Question: I am trying to solve the from <URL> by Stephen Boyd using CVXPY. The problem formulation is:

The code of constraints is given below:
'''
constraints = [ y[1] == 0,
y[N] == 0,
y[F] == yfixed[F],
cp.abs(( y[i+2] - 2 * y[i+1] + y[i]) / h**2) <= C for i in np.arange(1,199) ] #not using the first constraint here
'''
The constraints have 'for' loops, and when I tried to formulate the problem according to the CVXPY documentation, I got the following error
> Invalid syntax
'''
cp.abs(( y[i+2] - 2 * y[i+1] + y[i]) / h**2) <= C for i in np.arange(1,199) ]
^
'''
How to use the loops in CVXPY constraints?
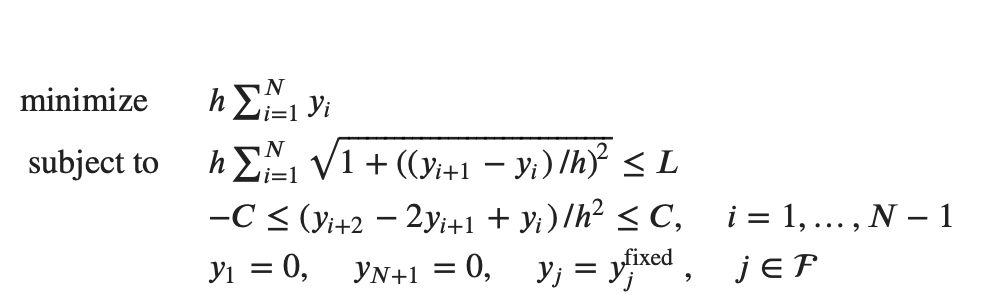
Answer: You need to express the constraints in terms of matrix-vector equalities and inequalities which follow the <URL> protocol for 'cvxpy'.
To elaborate, I can see three kinds of constraints in this problem:
Take 'y' as the 'N+1' dimensional optimization variable.
1. Fixed point equality constraints: These basically set some indices of the y vector to a set of given values. Note that the zero boundary conditions y[0] == 0 and y[N] == 0 also fall under this.
2. Perimeter constraint: This is to be computed using successive differences. And finally we set something like the sum of the square roots of 1 plus the squares of the differences to be less than L. This part is probably the most involved one to write following the cvxpy protocols.
3. Curvature constraints: This also involves a calculation similar to successive differences like above but this is much easier to write as you'll see this is simply a matrix-vector multiplication type constraint like the first one.
Now let's write the constraints in code.
Necessary imports:
'''
import numpy as np
import cvxpy as cp
import matplotlib.pyplot as plt
from scipy.linalg import circulant
'''
### 1. Equality constraints:
These basically pick some indices from 'y' and set those to given values. This can be implemented as follows:
'''
def equality_constraints(N, F, vals):
'''
Sets some indices (F) in the y vector to given values. Also sets
y[0] == 0 and y[N] == 0.
Returns E (a matrix) and e (a vector) such that E @ y == e.
'''
E = np.zeros((F.shape[0]+2, N+1)) # '+2' for selecting y[0] and y[N] also
e = np.zeros(F.shape[0]+2)
E[0, 0] = 1
E[-1, -1] = 1
if F.shape[0]:
E[1👎1][np.arange(F.shape[0]), F] = 1
e[1👎1] = vals
return E, e
'''
'E' is a binary matrix of shape '(F.shape[0] + 2) x (N+1)' and it has exactly one column set to 1 in each row, giving an index for the '(N+1)' dimensional vector 'y' and 'e' contains the value for that index of 'y'.
### 2. Perimeter constraint:
For this, we need successive differences of the form 'y[i+1] - y[i]' for 'i = 0, 1, 2, . . . , N-1'. Note that we can similarly construct a vector having this 'N' successive differences as its elements. We can perform the square root and other operations on this vector easily using vectorized computations. Here we are constructing an 'N x (N+1)' matrix 'M', which when multiplied by 'y' will give the 'N' differences.
'''
def length_matrix(N):
'''
Returns L with [-1, 1, 0, . . . , 0] as first row and sliding it
to the right to get the following rows.
'''
val = np.array([-1, 1])
offsets = np.array([0, 1])
col0 = np.zeros(N+1)
col0[offsets] = val
M = circulant(col0).T[:-(len(val) - 1)]
return M
'''
The matrix 'M' will be a <URL> to know how to create one such matrix. 'M' looks like this:
'''
array([[-1., 1., 0., ..., 0., 0., 0.],
[ 0., -1., 1., ..., 0., 0., 0.],
[ 0., 0., -1., ..., 0., 0., 0.],
...,
[ 0., 0., 0., ..., 1., 0., 0.],
[ 0., 0., 0., ..., -1., 1., 0.],
[ 0., 0., 0., ..., 0., -1., 1.]])
'''
### 3. Curvature constraints:
Exactly same matrix calculation like the last one. Just repeat and slide '[1, -2, 1]' along the rows!
'''
def curvature_constraints(N, C, h):
'''
Returns D and C_vec to be used as D @ y <= C and D @ y >= -C
as curvature constraints.
'''
val = np.array([1, -2, 1])
offsets = np.array([0, 1, 2])
col0 = np.zeros(N+1)
col0[offsets] = val
D = circulant(col0).T[:-(len(val) - 1)]
D /= h**2
C_vec = np.ones(D.shape[0]) * C
return D, C_vec
'''
I am dividing by 'h**2' in the matrix itself.
### Example:
I have taken this example from the site of the book itself. The data is also available <URL>.
'''
L = 1.5
a = 1
C = 15
N = 200
h = a/N
F = np.array([20,40,140,180]) # fixed points
vals = np.array([0.1, 0.15, 0.15, 0.2])
# Declare an array for plotting purposes
yfixed = np.zeros(N+1)
yfixed[F] = vals
x = np.linspace(0, a, N+1)
'''
### Problem Formulation and Solution:
I am leaving it for you to understand how I have assembled the matrices in formulating the constraints, especially the perimeter one. This is not difficult, but might require you some practice depending on how comfortable you are with vectorization. The <URL> page is a very good place to start.
'''
y = cp.Variable(N+1)
E, e = equality_constraints(N, F, vals)
M = length_matrix(N)
D, d = curvature_constraints(N, C, h)
constraints = [
E @ y == e,
h * cp.sum(cp.norm(cp.vstack([(M @ y)/h, np.ones(N)]), p = 2, axis = 0)) <= L,
D @ y <= d,
D @ y >= -d
]
objective_function = h * cp.sum(y)
objective = cp.Maximize(objective_function)
problem = cp.Problem(objective, constraints)
problem.solve()
plt.plot(0, 0, 'ko')
plt.plot(a, 0, 'ko')
for i in F:
plt.plot(x[i], yfixed[i], 'bo')
plt.plot(x, y.value) # y.value gives the value of the cp Variable
plt.savefig('curve.png')
'''
I got the answer as '0.1594237500556726' for the above example and the curve looks like this:
<URL>
I have checked this solution with few other contrived test cases to verify correctness. However, there might be other more efficient solutions formulating this problem differently or there might even be some unexpected or embarrassing errors here! Feel free to let me know in case there is some error or you find anything difficult to understand in the answer.